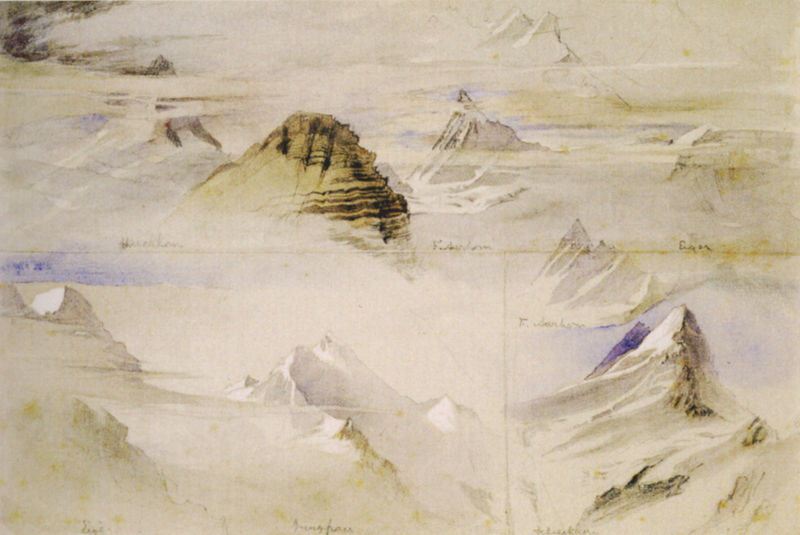
Titel: Alpengipfel (Jungfrau, Eiger und andere)
Künstler: John Ruskin
Standort: Birmingham (UK)
Institution: Birmingham Museum and Art Gallery
Schlagwörter: berg, blau, felsen, gemälde, himmel, meer, wasser, weiß, wolken, gelb, landschaft, ocker, sand, see, braun, hell, licht, skizze, zeichnung, eis, schnee, beige, stein, steine, horizont, natur, wind, sonne, spitzen, japan, studie, abhang, berge, fels, gebirge, gipfel, gletscher, kamm, wüste, nebel, steil, winter, romantik, sturm, spitz, streifen, deutsch, alpen, asien, schweiz, entwurf, winterlandschaft, schroff, gebirke, pik, sandsturm, grate, scharf, schneesturm, bergkuppen, landshcaft, verweht, arktis, antarktis, pic, harz, geipfel, verwehung, arktris